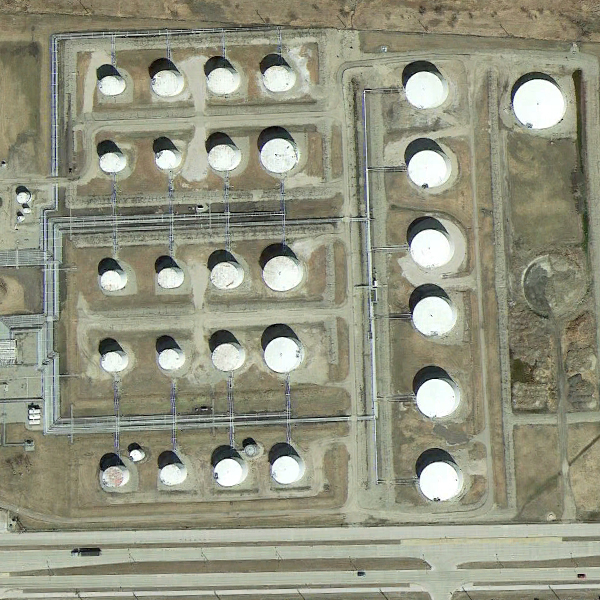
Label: StorageTanks